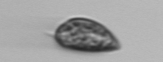
Label: Prorocentrum_triestinum